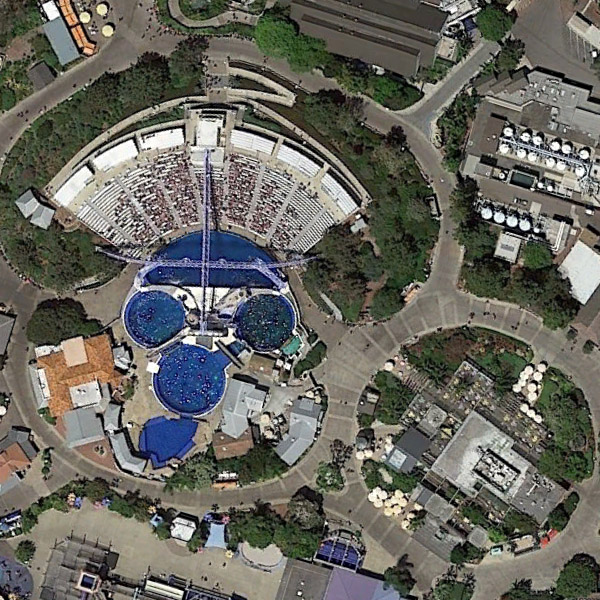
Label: Resort